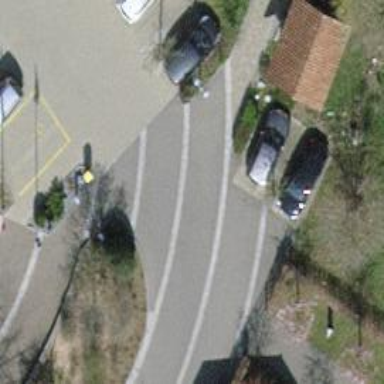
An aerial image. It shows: Service road with surface made of paving stones.